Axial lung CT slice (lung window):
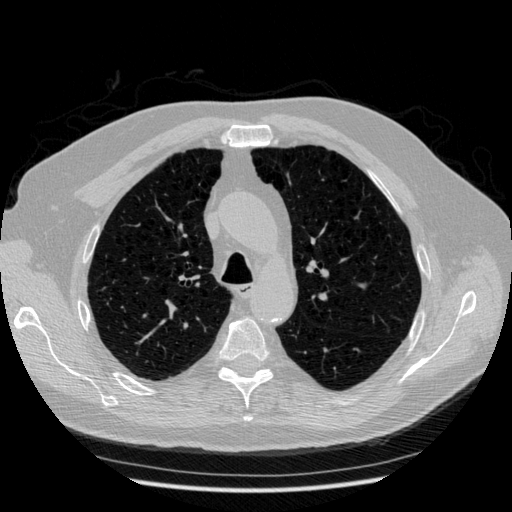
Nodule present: no